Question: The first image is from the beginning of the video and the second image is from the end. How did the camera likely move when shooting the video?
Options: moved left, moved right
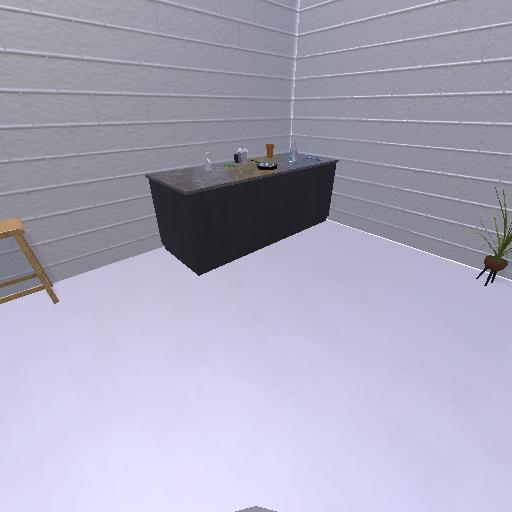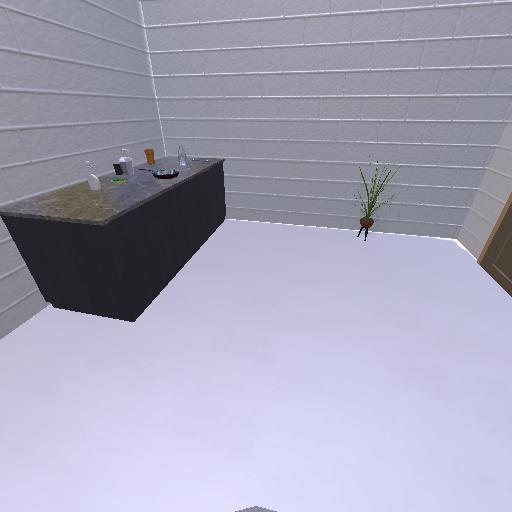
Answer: moved left